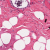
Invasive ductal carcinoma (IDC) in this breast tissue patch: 1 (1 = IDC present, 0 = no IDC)